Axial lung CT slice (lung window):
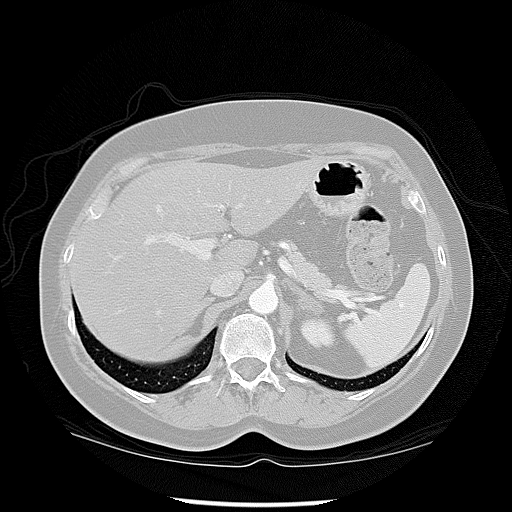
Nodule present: no